Question: I have overridden something in the past and made it important in the CSS. (Long time ago)

It wasn't a problem at the time, but now it is overriding the hover over color of active and inactive tabs (Yellow Arrow) to Black.
I need to get the color back to the original color.
Also I put in a data table in and used CSS positioning to move it
'''
top: -40px
'''
Where can I do the 'bottom: -40px' in the tab window (Green Arrow)?
live site at <URL>
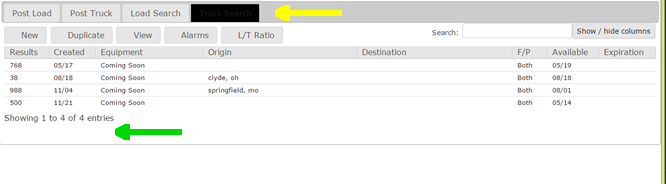
Answer: It loads a CSS from this one file:
<URL>
And that includes the following CSS on line 57 and following:
'''
a:hover
{
background-color: #000000;
color: #666666;
}
'''
From what Firebug shows me, that's your culprit. No '!important' anywhere.